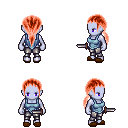
a pixel art fantasy rpg character, female body template, dark elf, purple skin, blue vest, metal pants, red ponytail hairstyle, brown slippers, dagger, four views (front, back, left, right), 2x2 character sprite sheet, small pixel art, hard edges, no anti-aliasing